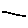
Label: line